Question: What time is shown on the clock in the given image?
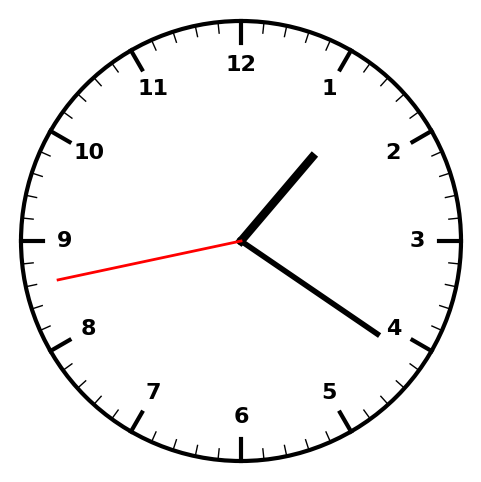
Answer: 01:20:43